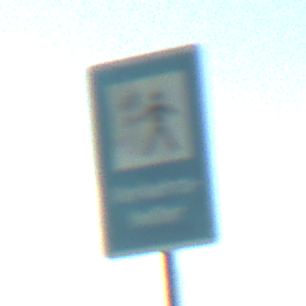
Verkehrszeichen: Verkehrshelfer
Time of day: MorningAfternoon
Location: Outdoor (Nature)
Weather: PartlyCloudy
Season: NotSpecified
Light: Natural